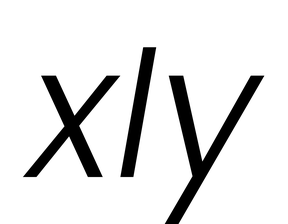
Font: Poppins-LightItalic